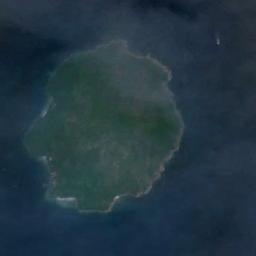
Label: island